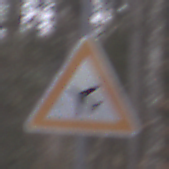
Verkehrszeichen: FlugbetriebRechts
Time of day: Midday
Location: Outdoor (Nature)
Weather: Overcast
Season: Autumn
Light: Natural